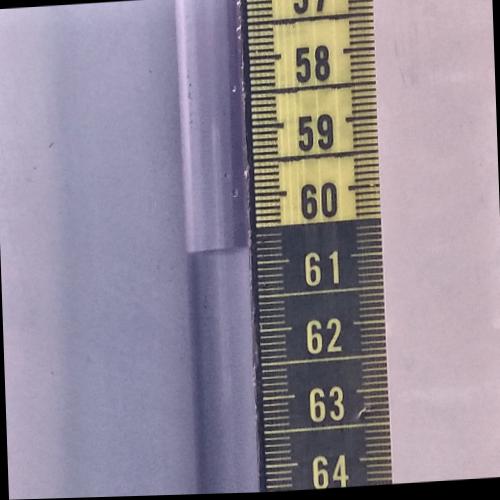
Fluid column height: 60.8 cm